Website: crate-barrel
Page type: customer-info-address
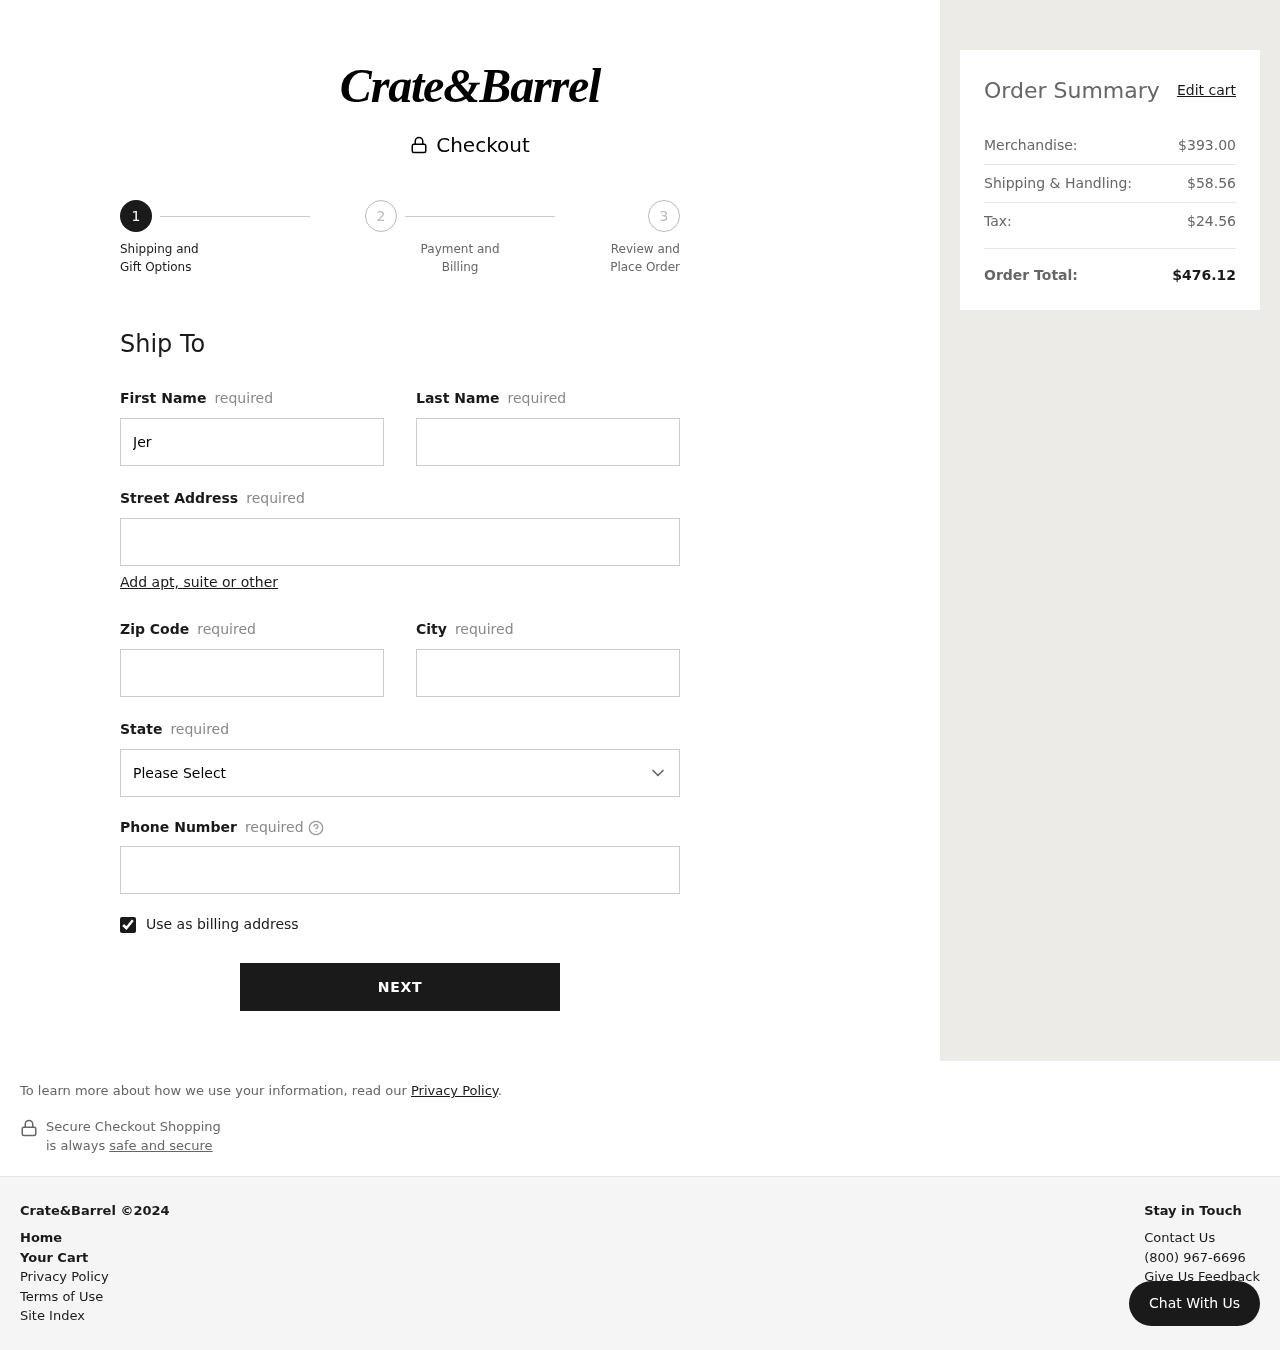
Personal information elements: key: PII_CITY
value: New Stevenside
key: PII_FIRSTNAME
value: Jeremy
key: PII_LASTNAME
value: Williams
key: PII_PHONE
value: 2954869737
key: PII_POSTCODE
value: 30799
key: PII_STATE
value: New York
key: PII_STREET
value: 8840 Shaffer Unions Suite 267
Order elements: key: ORDER_SUBTOTAL
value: $393.00
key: ORDER_SHIPPING_COST
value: $58.56
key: ORDER_TAX
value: $24.56
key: ORDER_TOTAL
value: $476.12